Question: I am creating a JDBC connection pool resource for GlassFish, using the server's Admin Console.
One of the fields on the page to create the pool is labeled 'Resource Type'. This field has four possible values: javax.sql.DataSource, javax.sql.XADataSource, javax.sql.ConnectionPoolDataSource and javax.sql.Driver, but the help text for the Create JDBC connection pool 'wizard' does not have much info about the advantages and disadvantages of these choices.
When prompted to pick a resource type which should I choose?
I am going to connect to a local MySQL server. It would be nice to get an explanation of the differences between the choices in the drop-down as well.

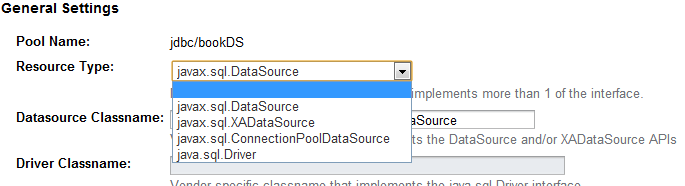
Answer: Below are the scenarios where you would need each of the resource types listed. Hope this helps.
DataSource A DataSource object is a factory for Connection objects. When using simple DataSource, appserver uses its own pooling instead of native.
A ConnectionPoolDataSource object is a factory for PooledConnection objects. ConnectionPoolDataSource is used to give access to PooledConnection which implements native pooling by JDBC driver. In this case application server can implement connections pooling using this native interface. Please refer to <URL> to know what a PooledConnection is...A ConnectionPoolDataSource can use a third party implementation for pooling - as far as I know for Tomcat, for instance, DBCP connection pooling is used.
You need an XADataSource if you want to execute a Distributed Transaction. You should use XADataSource instead of DataSource if the application
- - -